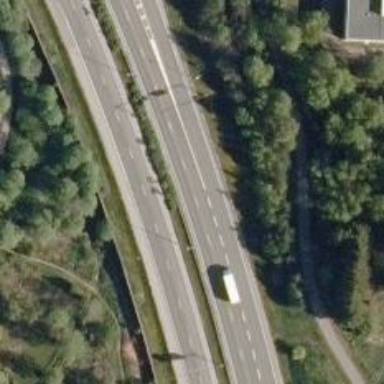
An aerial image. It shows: Motorway junction.